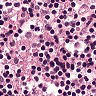
Metastatic tissue present: no